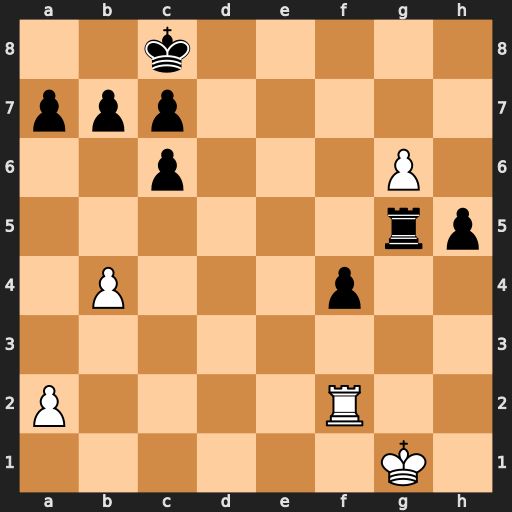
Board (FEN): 2k5/ppp5/2p3P1/6rp/1P3p2/8/P4R2/6K1
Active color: w
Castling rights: -
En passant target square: -
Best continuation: Rg2 Rxg6 Rxg6